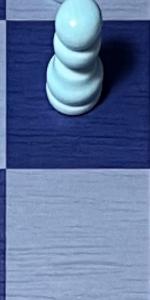
Label: Empty